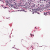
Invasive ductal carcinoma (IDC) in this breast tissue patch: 0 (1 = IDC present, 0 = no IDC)